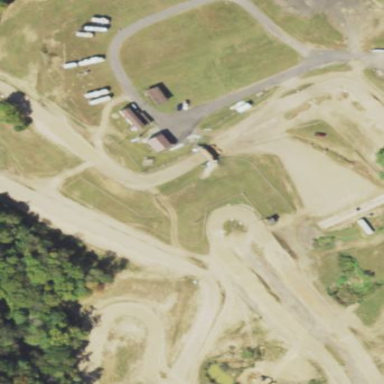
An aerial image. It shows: Dirt raceway for motocross sports.